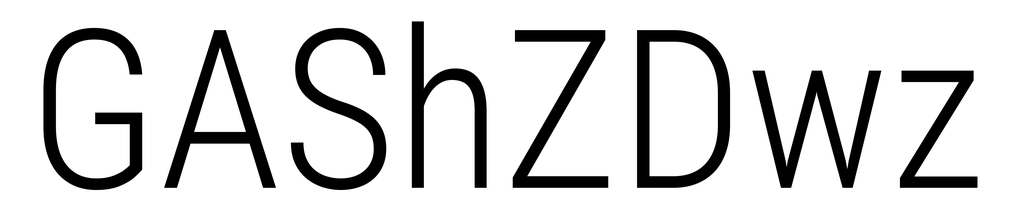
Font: Roboto_Condensed_Light